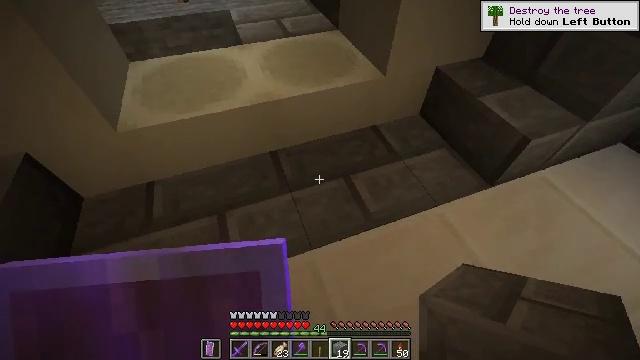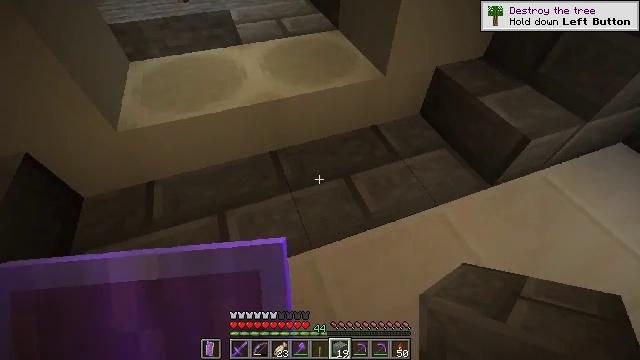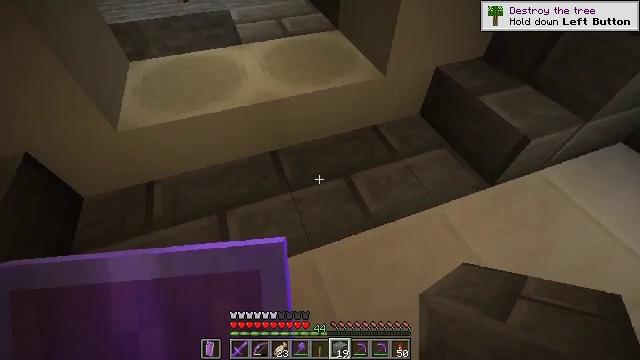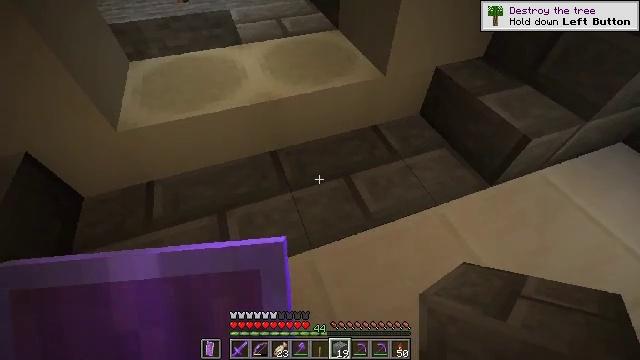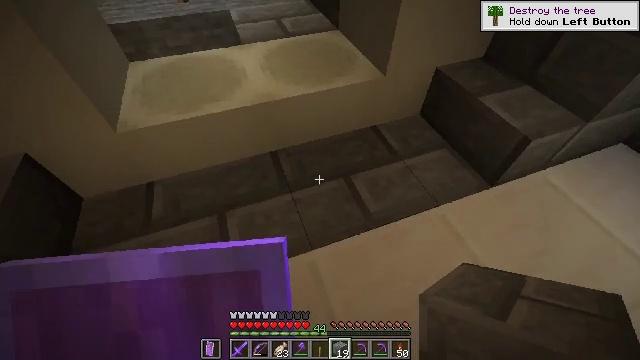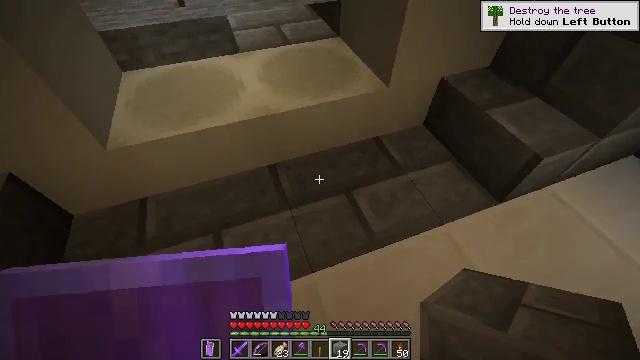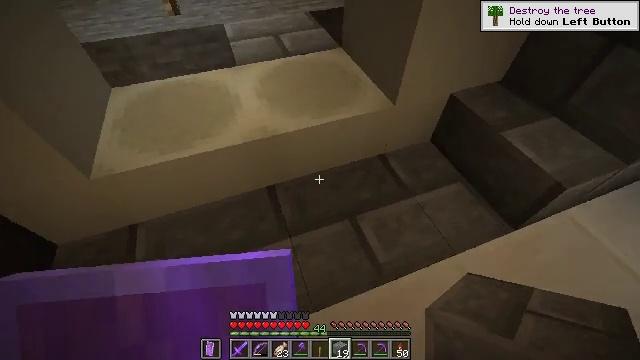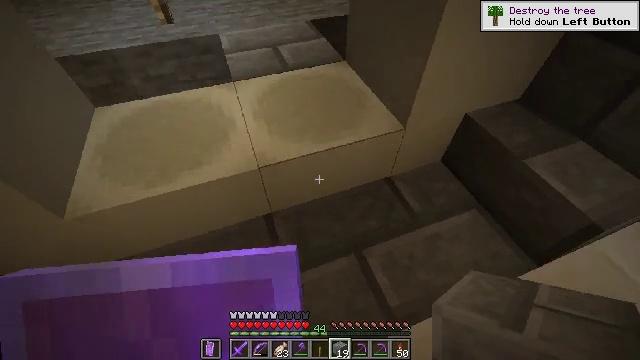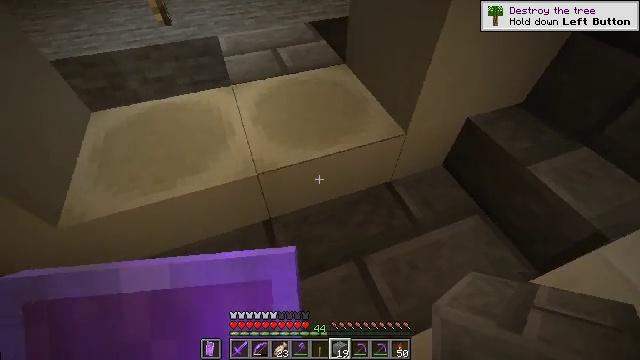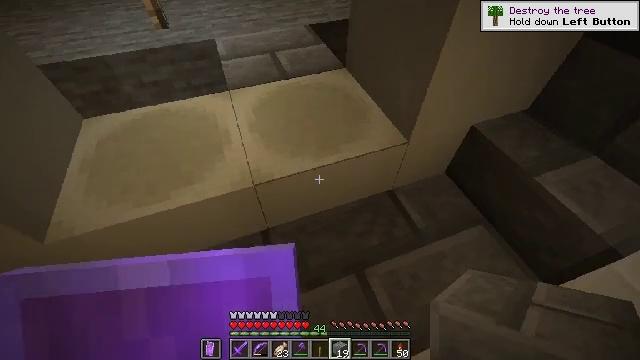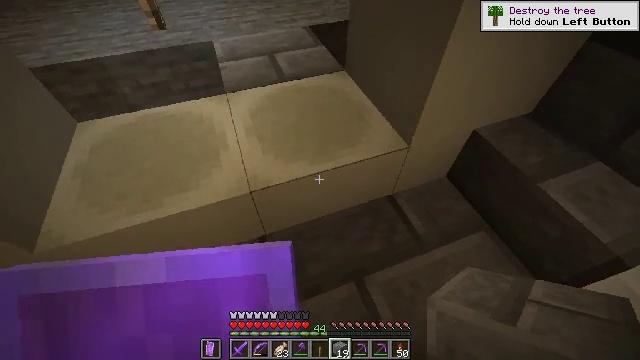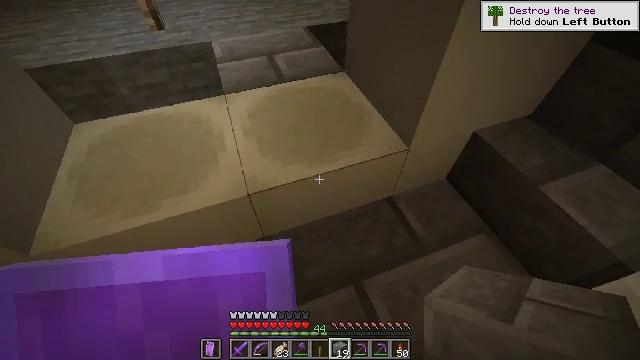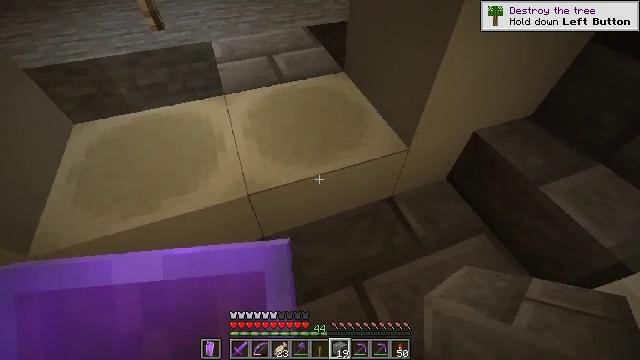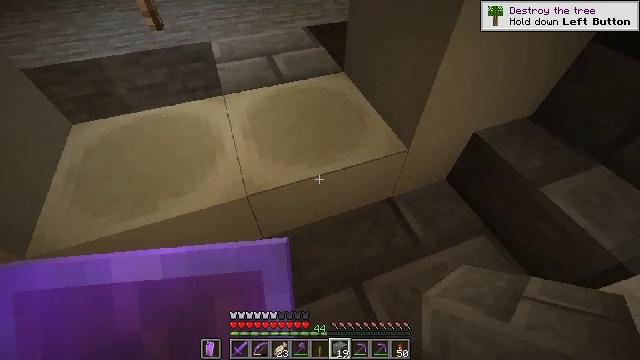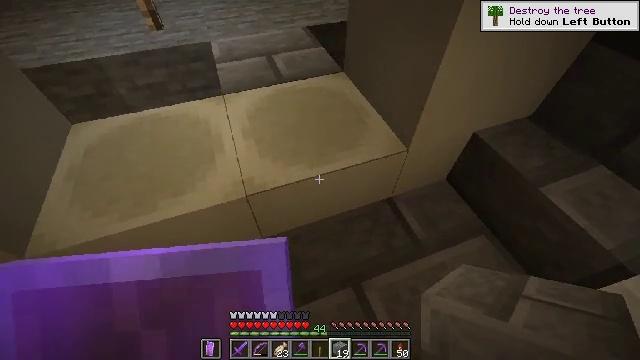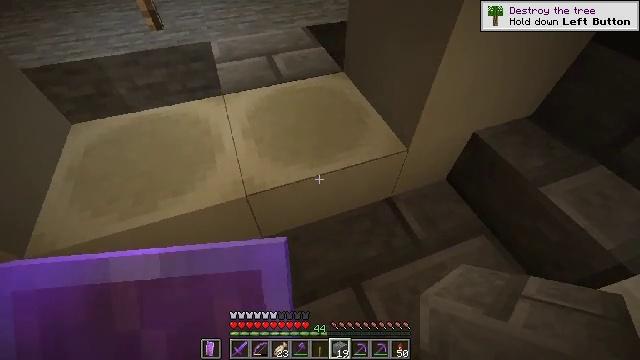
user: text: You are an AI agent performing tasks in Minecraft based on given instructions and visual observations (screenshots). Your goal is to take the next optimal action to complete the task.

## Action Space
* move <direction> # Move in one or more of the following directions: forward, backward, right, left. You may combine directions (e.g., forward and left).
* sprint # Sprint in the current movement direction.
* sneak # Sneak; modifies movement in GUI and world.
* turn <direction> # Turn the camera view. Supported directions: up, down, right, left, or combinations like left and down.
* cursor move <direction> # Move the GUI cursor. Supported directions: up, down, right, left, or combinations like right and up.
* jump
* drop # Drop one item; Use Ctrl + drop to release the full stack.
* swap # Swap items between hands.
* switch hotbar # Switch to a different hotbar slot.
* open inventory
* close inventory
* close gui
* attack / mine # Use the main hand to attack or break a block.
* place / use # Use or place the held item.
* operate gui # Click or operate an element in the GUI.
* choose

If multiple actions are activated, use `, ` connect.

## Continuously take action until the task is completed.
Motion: motion action
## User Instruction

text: Break the stone bricks to collect them.
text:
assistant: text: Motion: no_op
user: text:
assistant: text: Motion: no_op
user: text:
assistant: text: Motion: no_op
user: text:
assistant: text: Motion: move forward
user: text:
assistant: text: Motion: move forward
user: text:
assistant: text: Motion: move forward
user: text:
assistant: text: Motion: move forward
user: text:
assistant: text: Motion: no_op
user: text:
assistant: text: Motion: no_op
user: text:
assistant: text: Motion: no_op
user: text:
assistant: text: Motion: no_op
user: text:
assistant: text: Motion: no_op
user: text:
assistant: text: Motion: no_op
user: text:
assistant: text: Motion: no_op
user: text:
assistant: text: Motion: no_op
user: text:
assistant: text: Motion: no_op
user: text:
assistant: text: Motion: move forward, turn left
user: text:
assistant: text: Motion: move forward, turn left
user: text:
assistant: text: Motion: move forward, turn left
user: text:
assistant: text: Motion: move forward and move left
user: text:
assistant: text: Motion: move forward and move left
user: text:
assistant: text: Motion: move forward and move left
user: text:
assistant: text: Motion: move forward and move left, turn right and down
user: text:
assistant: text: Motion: move forward and move left, turn right and down
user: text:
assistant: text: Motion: move forward
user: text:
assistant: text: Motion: turn right and down
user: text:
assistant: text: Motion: turn right and down
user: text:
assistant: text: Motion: turn right and down
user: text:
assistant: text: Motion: turn right and up
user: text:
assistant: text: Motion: no_op